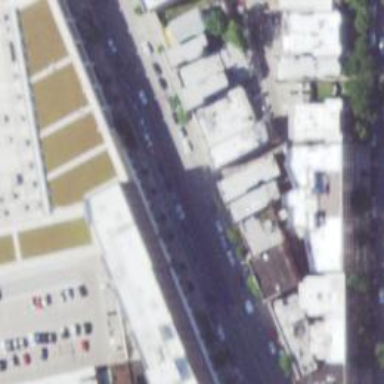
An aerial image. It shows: Asphalt alley designated as service road.